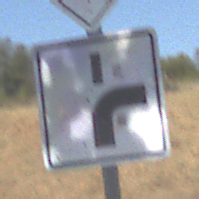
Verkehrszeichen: VerlaufVorfahrtsstrasse8
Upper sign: Vorfahrtsstrasse
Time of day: Midday
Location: Outdoor (RoadRail)
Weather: Clear
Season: Summer
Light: Natural